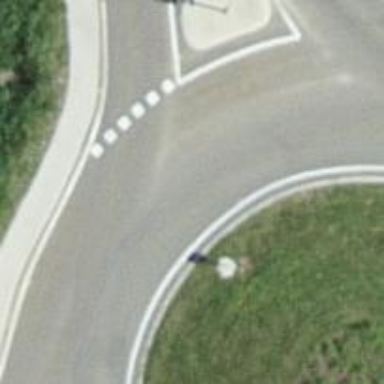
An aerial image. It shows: Primary highway with asphalt surface leading to roundabout.